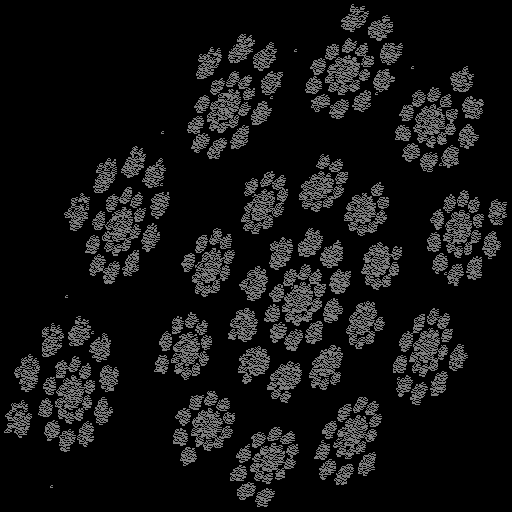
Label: flower